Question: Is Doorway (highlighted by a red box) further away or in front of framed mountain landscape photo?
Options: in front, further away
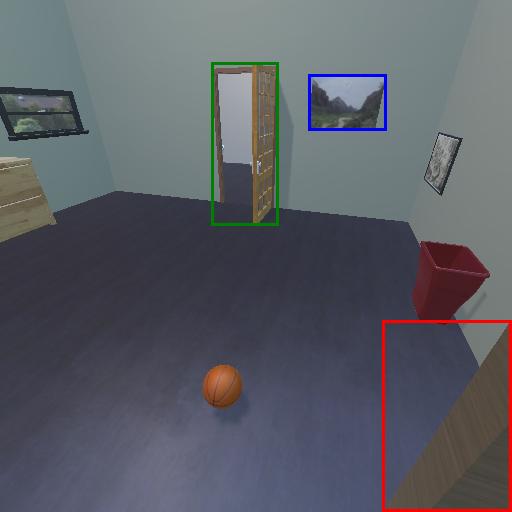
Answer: in front